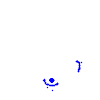
Particle: electron